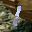
Label: 1